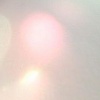
Label: sunburn